Aerial crown-view tile of a tropical tree (Barro Colorado Island, Panama), acquired 20250124:
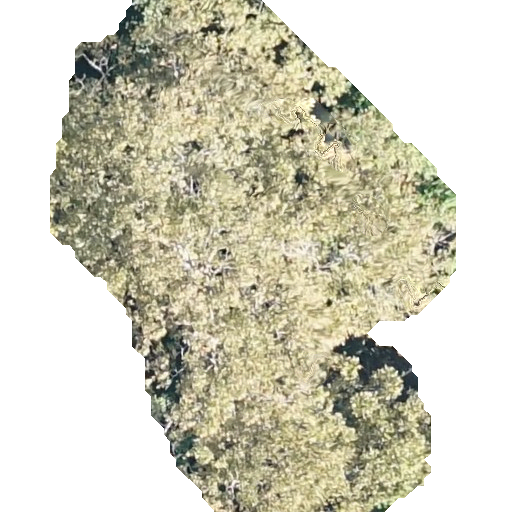
Species: Dipteryx oleifera
GBIF accepted scientific name: Dipteryx oleifera
Crown area: 232.113 m²